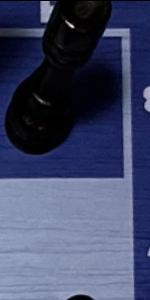
Label: Empty